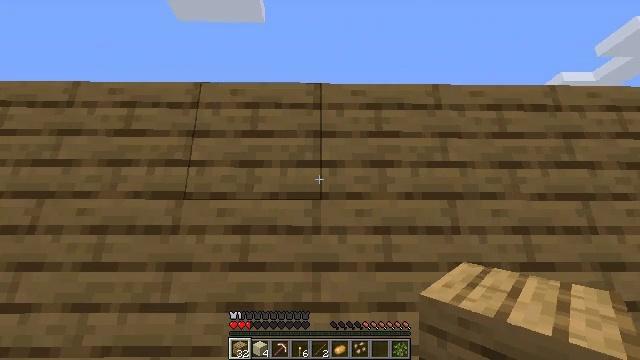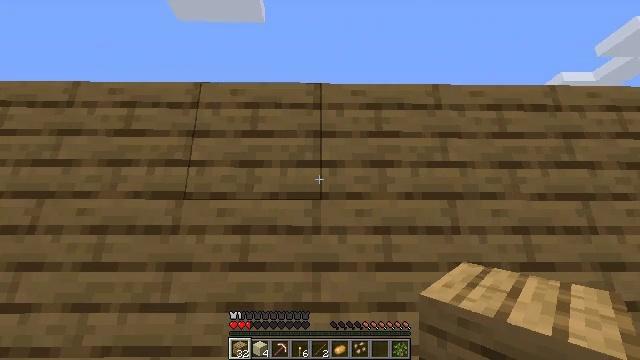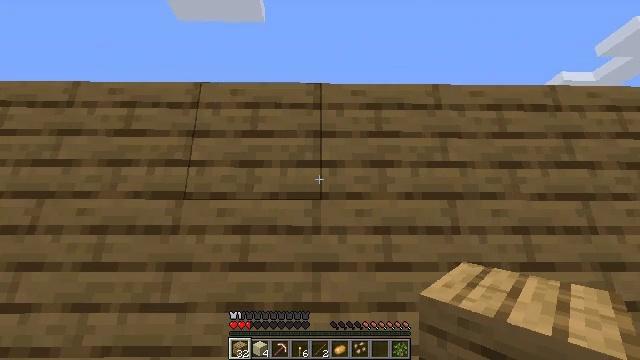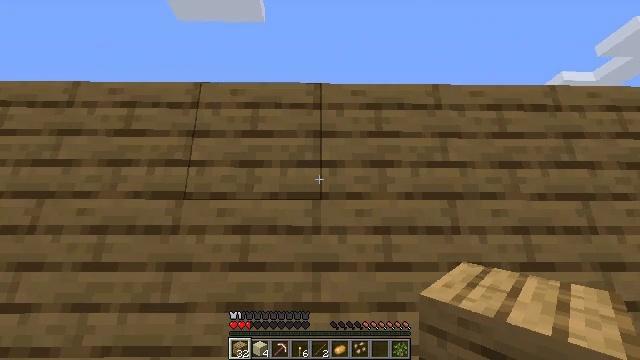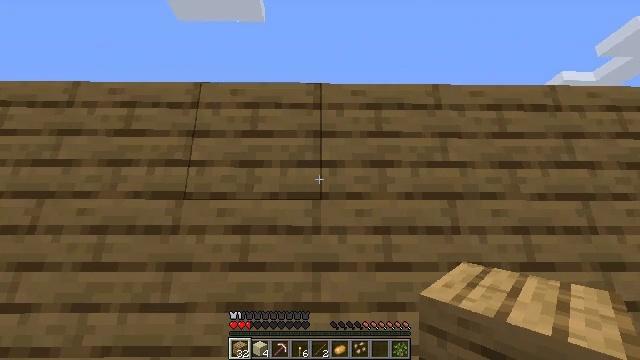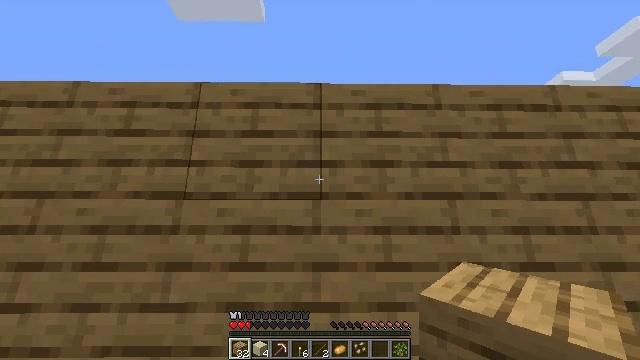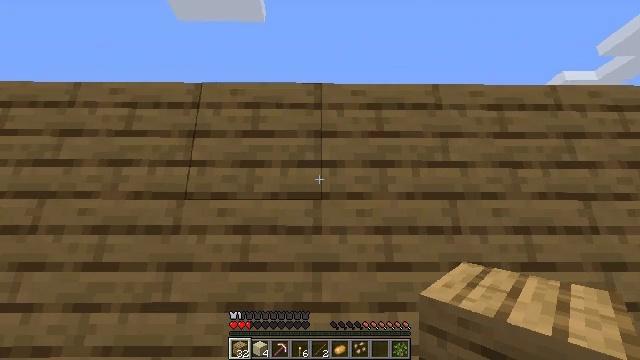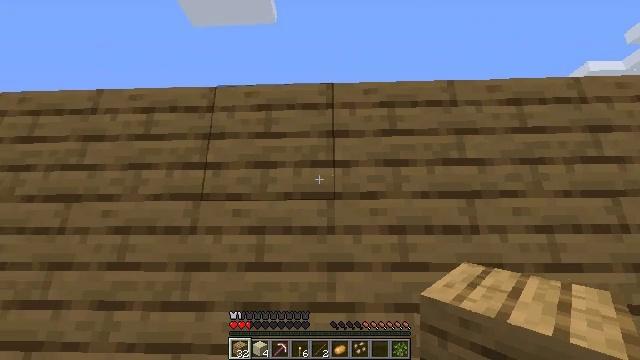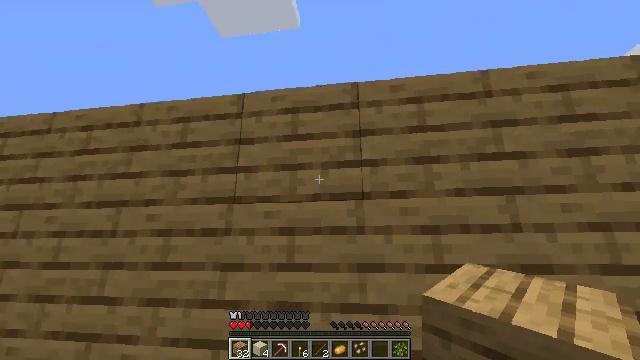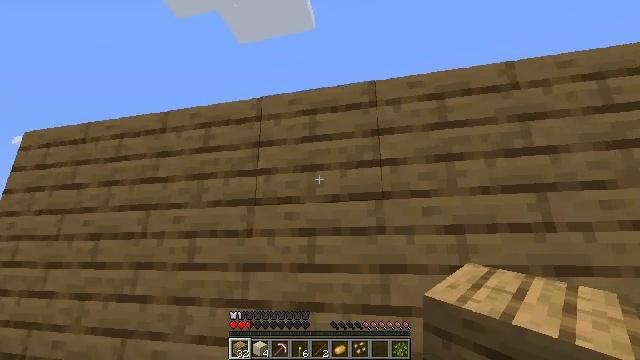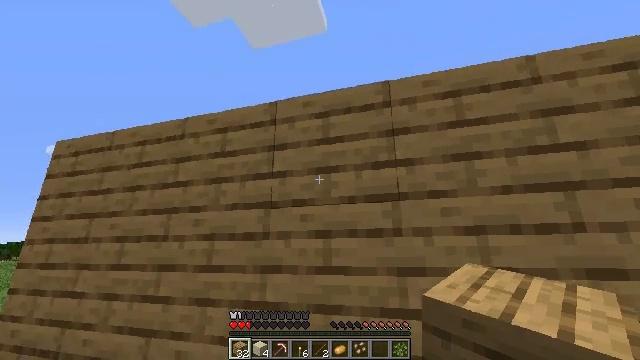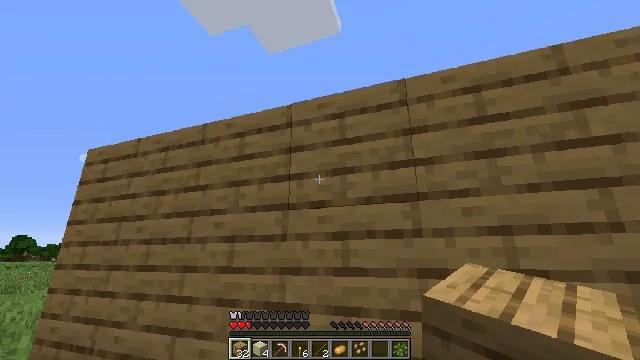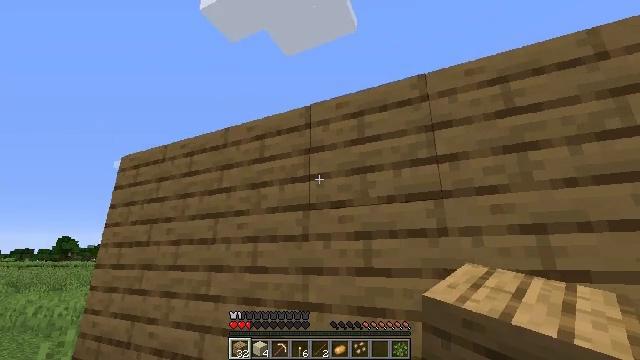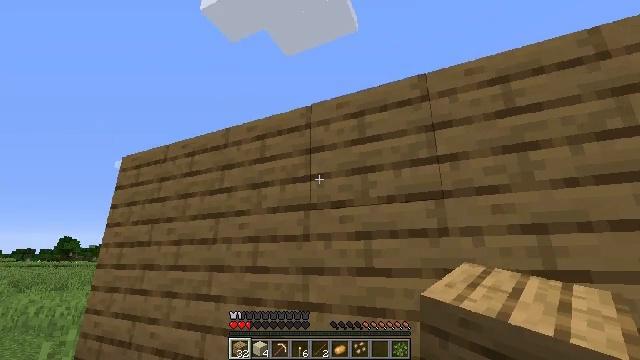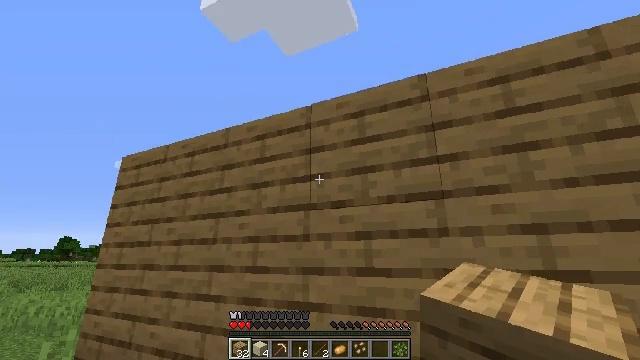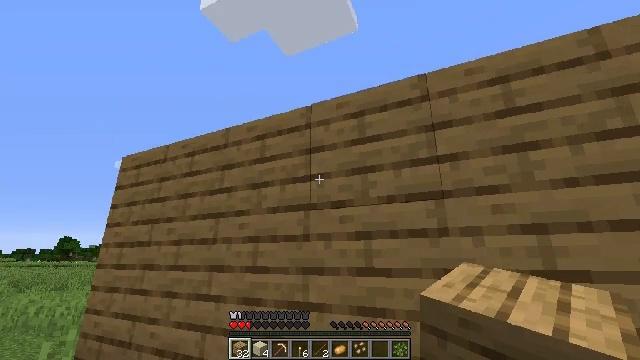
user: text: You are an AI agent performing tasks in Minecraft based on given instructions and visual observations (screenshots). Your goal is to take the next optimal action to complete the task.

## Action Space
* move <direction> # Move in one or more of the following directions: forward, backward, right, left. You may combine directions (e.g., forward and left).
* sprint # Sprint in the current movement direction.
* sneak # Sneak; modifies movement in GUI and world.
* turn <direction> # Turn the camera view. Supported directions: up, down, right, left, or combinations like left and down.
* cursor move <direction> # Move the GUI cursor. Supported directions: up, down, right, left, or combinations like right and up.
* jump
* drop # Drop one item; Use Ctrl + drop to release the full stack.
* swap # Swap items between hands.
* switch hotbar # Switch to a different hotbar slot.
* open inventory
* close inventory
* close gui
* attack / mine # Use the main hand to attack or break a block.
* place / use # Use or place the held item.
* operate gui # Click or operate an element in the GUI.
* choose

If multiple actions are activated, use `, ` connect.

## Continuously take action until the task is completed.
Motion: motion action
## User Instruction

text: Break the existing planks.
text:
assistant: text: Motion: no_op
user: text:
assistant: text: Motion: no_op
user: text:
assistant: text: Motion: no_op
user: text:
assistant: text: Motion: no_op
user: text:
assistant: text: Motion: no_op
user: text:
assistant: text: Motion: no_op
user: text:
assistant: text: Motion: turn left
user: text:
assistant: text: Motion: turn left
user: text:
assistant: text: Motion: turn left
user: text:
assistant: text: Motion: turn left
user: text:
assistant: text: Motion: turn left
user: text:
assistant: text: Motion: turn left
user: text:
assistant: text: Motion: no_op
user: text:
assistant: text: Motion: no_op
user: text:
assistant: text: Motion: no_op
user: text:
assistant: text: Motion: no_op
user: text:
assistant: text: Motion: no_op
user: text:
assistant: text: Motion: no_op
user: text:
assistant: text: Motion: no_op
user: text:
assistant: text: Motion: no_op
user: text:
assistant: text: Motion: no_op
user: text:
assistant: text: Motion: turn right
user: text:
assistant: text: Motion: turn right
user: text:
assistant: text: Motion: turn right
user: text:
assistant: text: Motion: turn right
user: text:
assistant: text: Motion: turn right
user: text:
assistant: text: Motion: no_op
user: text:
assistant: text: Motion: no_op
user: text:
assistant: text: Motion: no_op
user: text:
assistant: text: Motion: no_op